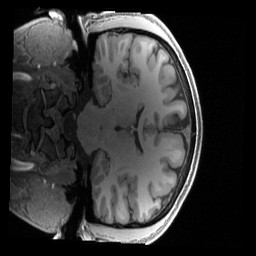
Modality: T1w
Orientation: coronal
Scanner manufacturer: siemens
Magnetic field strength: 3 T
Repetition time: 2.4 s
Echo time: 0.00222 s